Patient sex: M
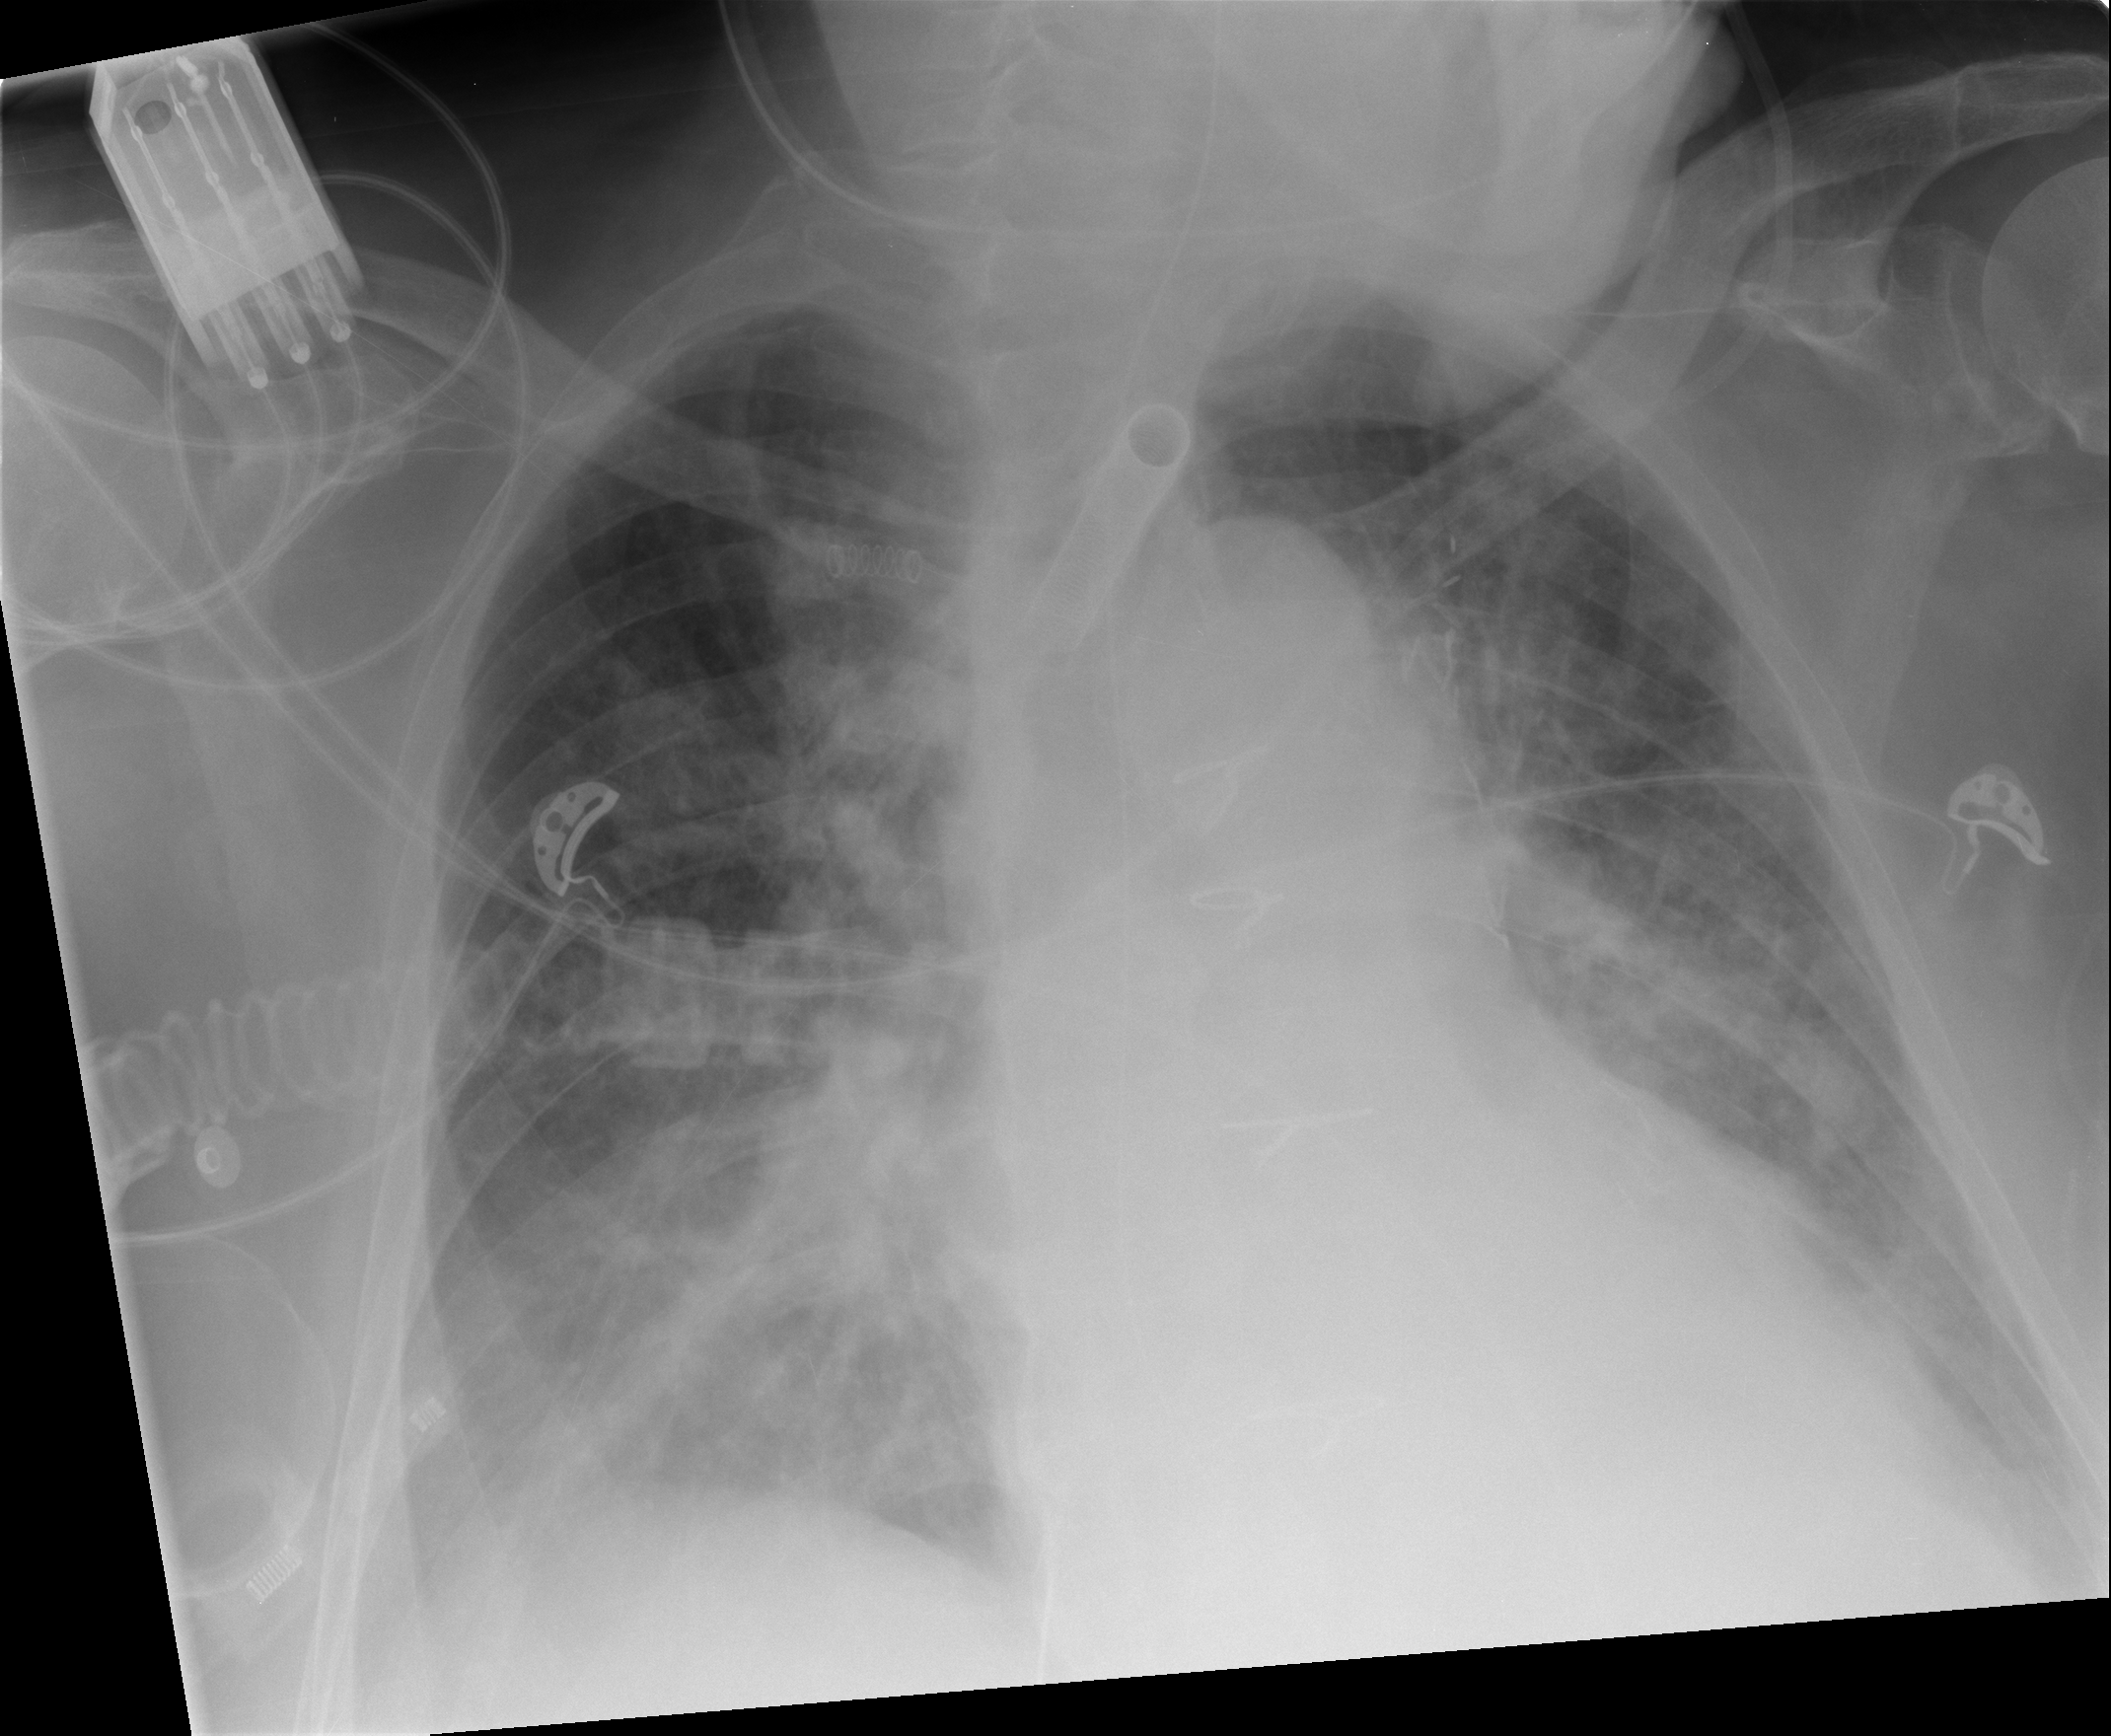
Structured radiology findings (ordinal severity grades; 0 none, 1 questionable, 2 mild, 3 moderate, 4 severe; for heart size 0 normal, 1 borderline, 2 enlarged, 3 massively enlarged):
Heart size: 2
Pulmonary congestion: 2
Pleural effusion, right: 2
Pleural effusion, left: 2
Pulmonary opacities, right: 3
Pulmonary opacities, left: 3
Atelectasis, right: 2
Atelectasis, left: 2